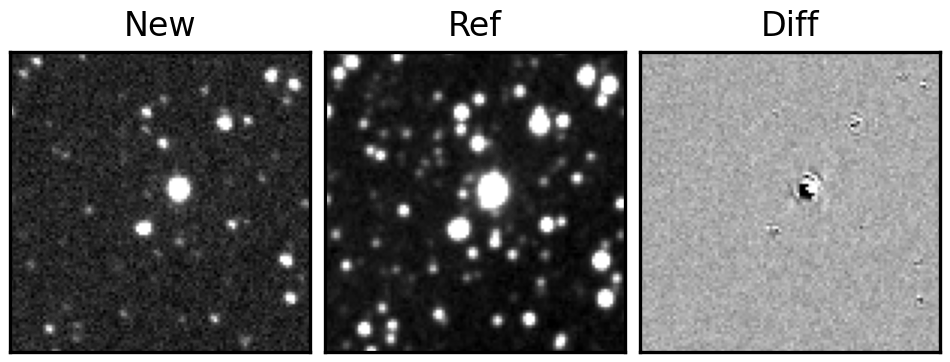
Label: bogus